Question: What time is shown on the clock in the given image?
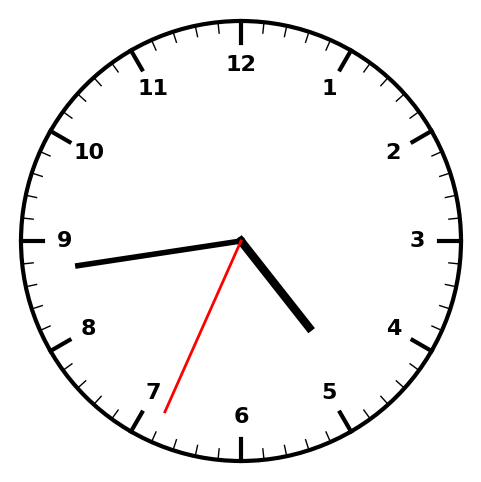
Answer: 04:43:34